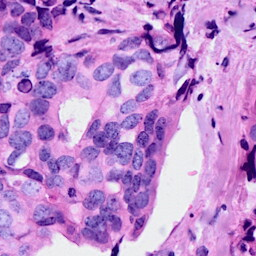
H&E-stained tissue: Breast